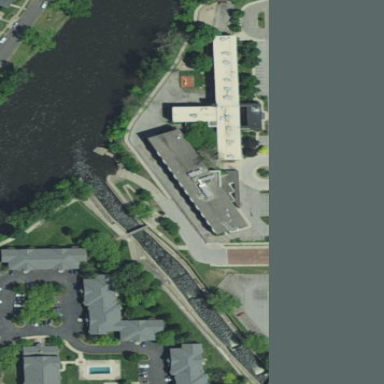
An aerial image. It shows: Building.